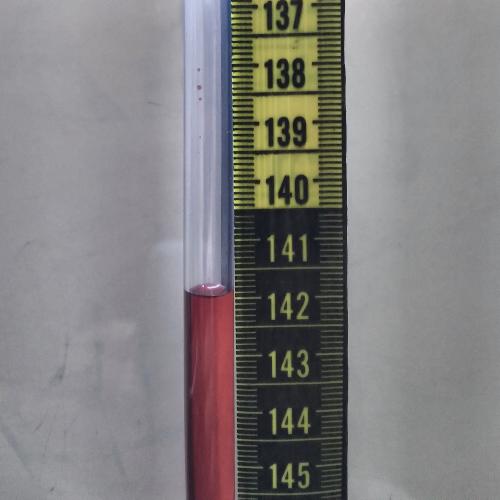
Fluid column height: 141.9 cm